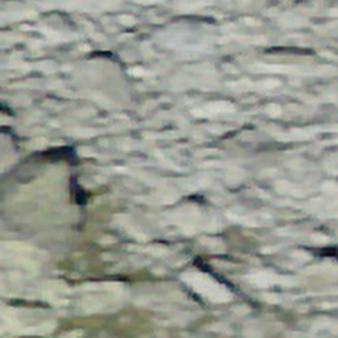
Label: other